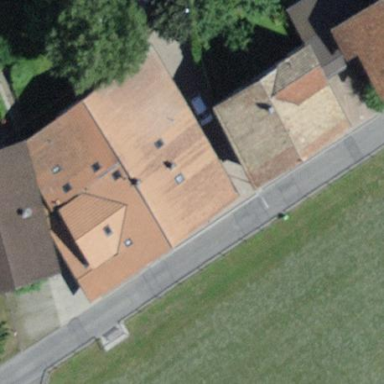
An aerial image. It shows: Farm building.